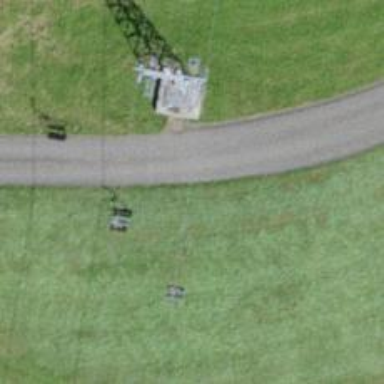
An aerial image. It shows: Pylon used for aerialway.